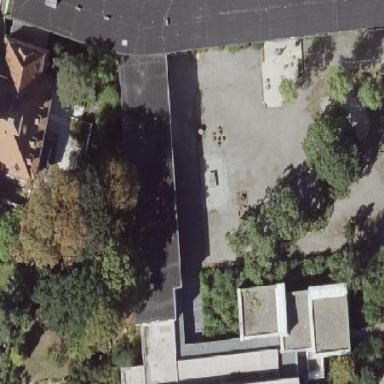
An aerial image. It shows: School.